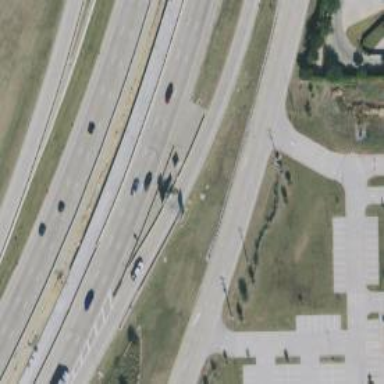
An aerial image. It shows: Toll gantry on the road.